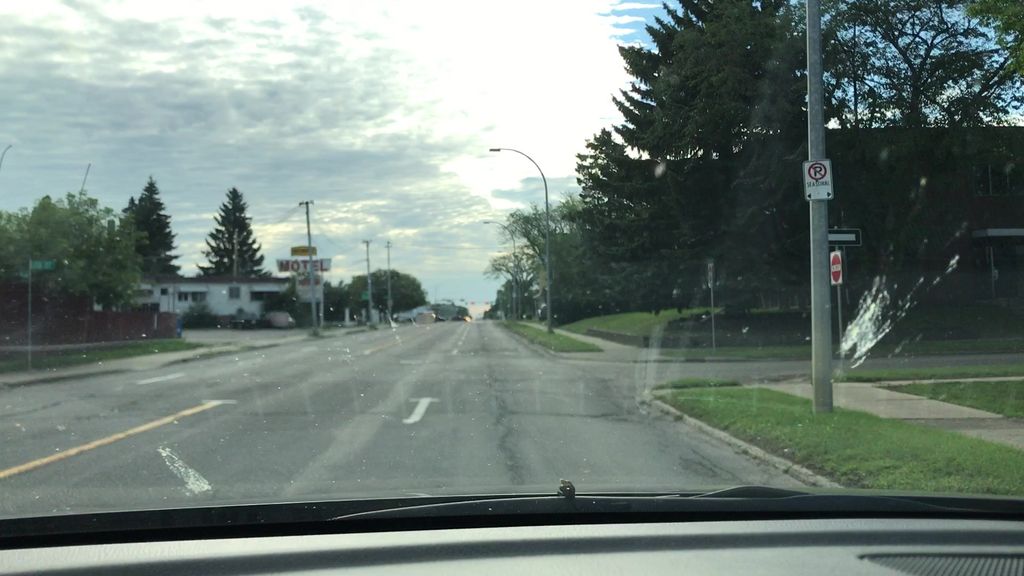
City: edmonton